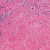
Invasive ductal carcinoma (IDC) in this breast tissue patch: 0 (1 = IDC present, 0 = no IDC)